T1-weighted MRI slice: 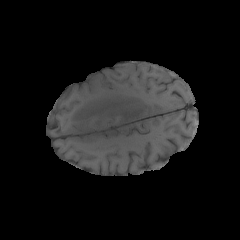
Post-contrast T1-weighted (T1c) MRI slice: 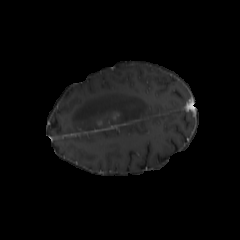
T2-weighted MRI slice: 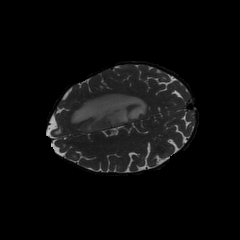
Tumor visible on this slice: yes